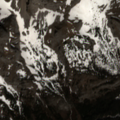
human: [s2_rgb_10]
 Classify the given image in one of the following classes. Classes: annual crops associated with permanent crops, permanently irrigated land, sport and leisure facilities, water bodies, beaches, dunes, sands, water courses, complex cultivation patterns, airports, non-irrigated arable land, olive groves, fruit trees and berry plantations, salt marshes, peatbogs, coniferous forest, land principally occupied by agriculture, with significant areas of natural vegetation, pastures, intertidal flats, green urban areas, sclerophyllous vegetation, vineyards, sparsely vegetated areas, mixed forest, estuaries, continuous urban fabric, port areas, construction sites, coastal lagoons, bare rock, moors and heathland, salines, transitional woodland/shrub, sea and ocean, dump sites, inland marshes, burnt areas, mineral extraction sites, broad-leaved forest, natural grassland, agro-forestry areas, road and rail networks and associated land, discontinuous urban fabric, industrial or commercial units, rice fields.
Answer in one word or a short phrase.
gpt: coniferous forest, mixed forest, moors and heathland, bare rock